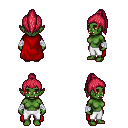
a pixel art fantasy rpg character, female body template, orc, green skin, red cape, white pants, ruby red long topknot hairstyle, white cloth bandages, four views (front, back, left, right), 2x2 character sprite sheet, small pixel art, hard edges, no anti-aliasing